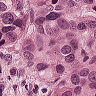
Metastatic tissue present: yes